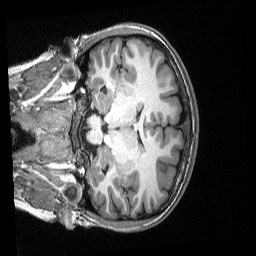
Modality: T1w
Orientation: coronal
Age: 17
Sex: female